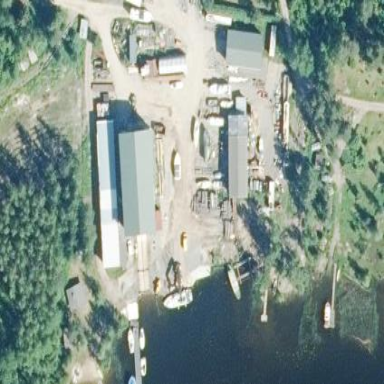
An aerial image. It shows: Boatyard located near waterway.